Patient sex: M
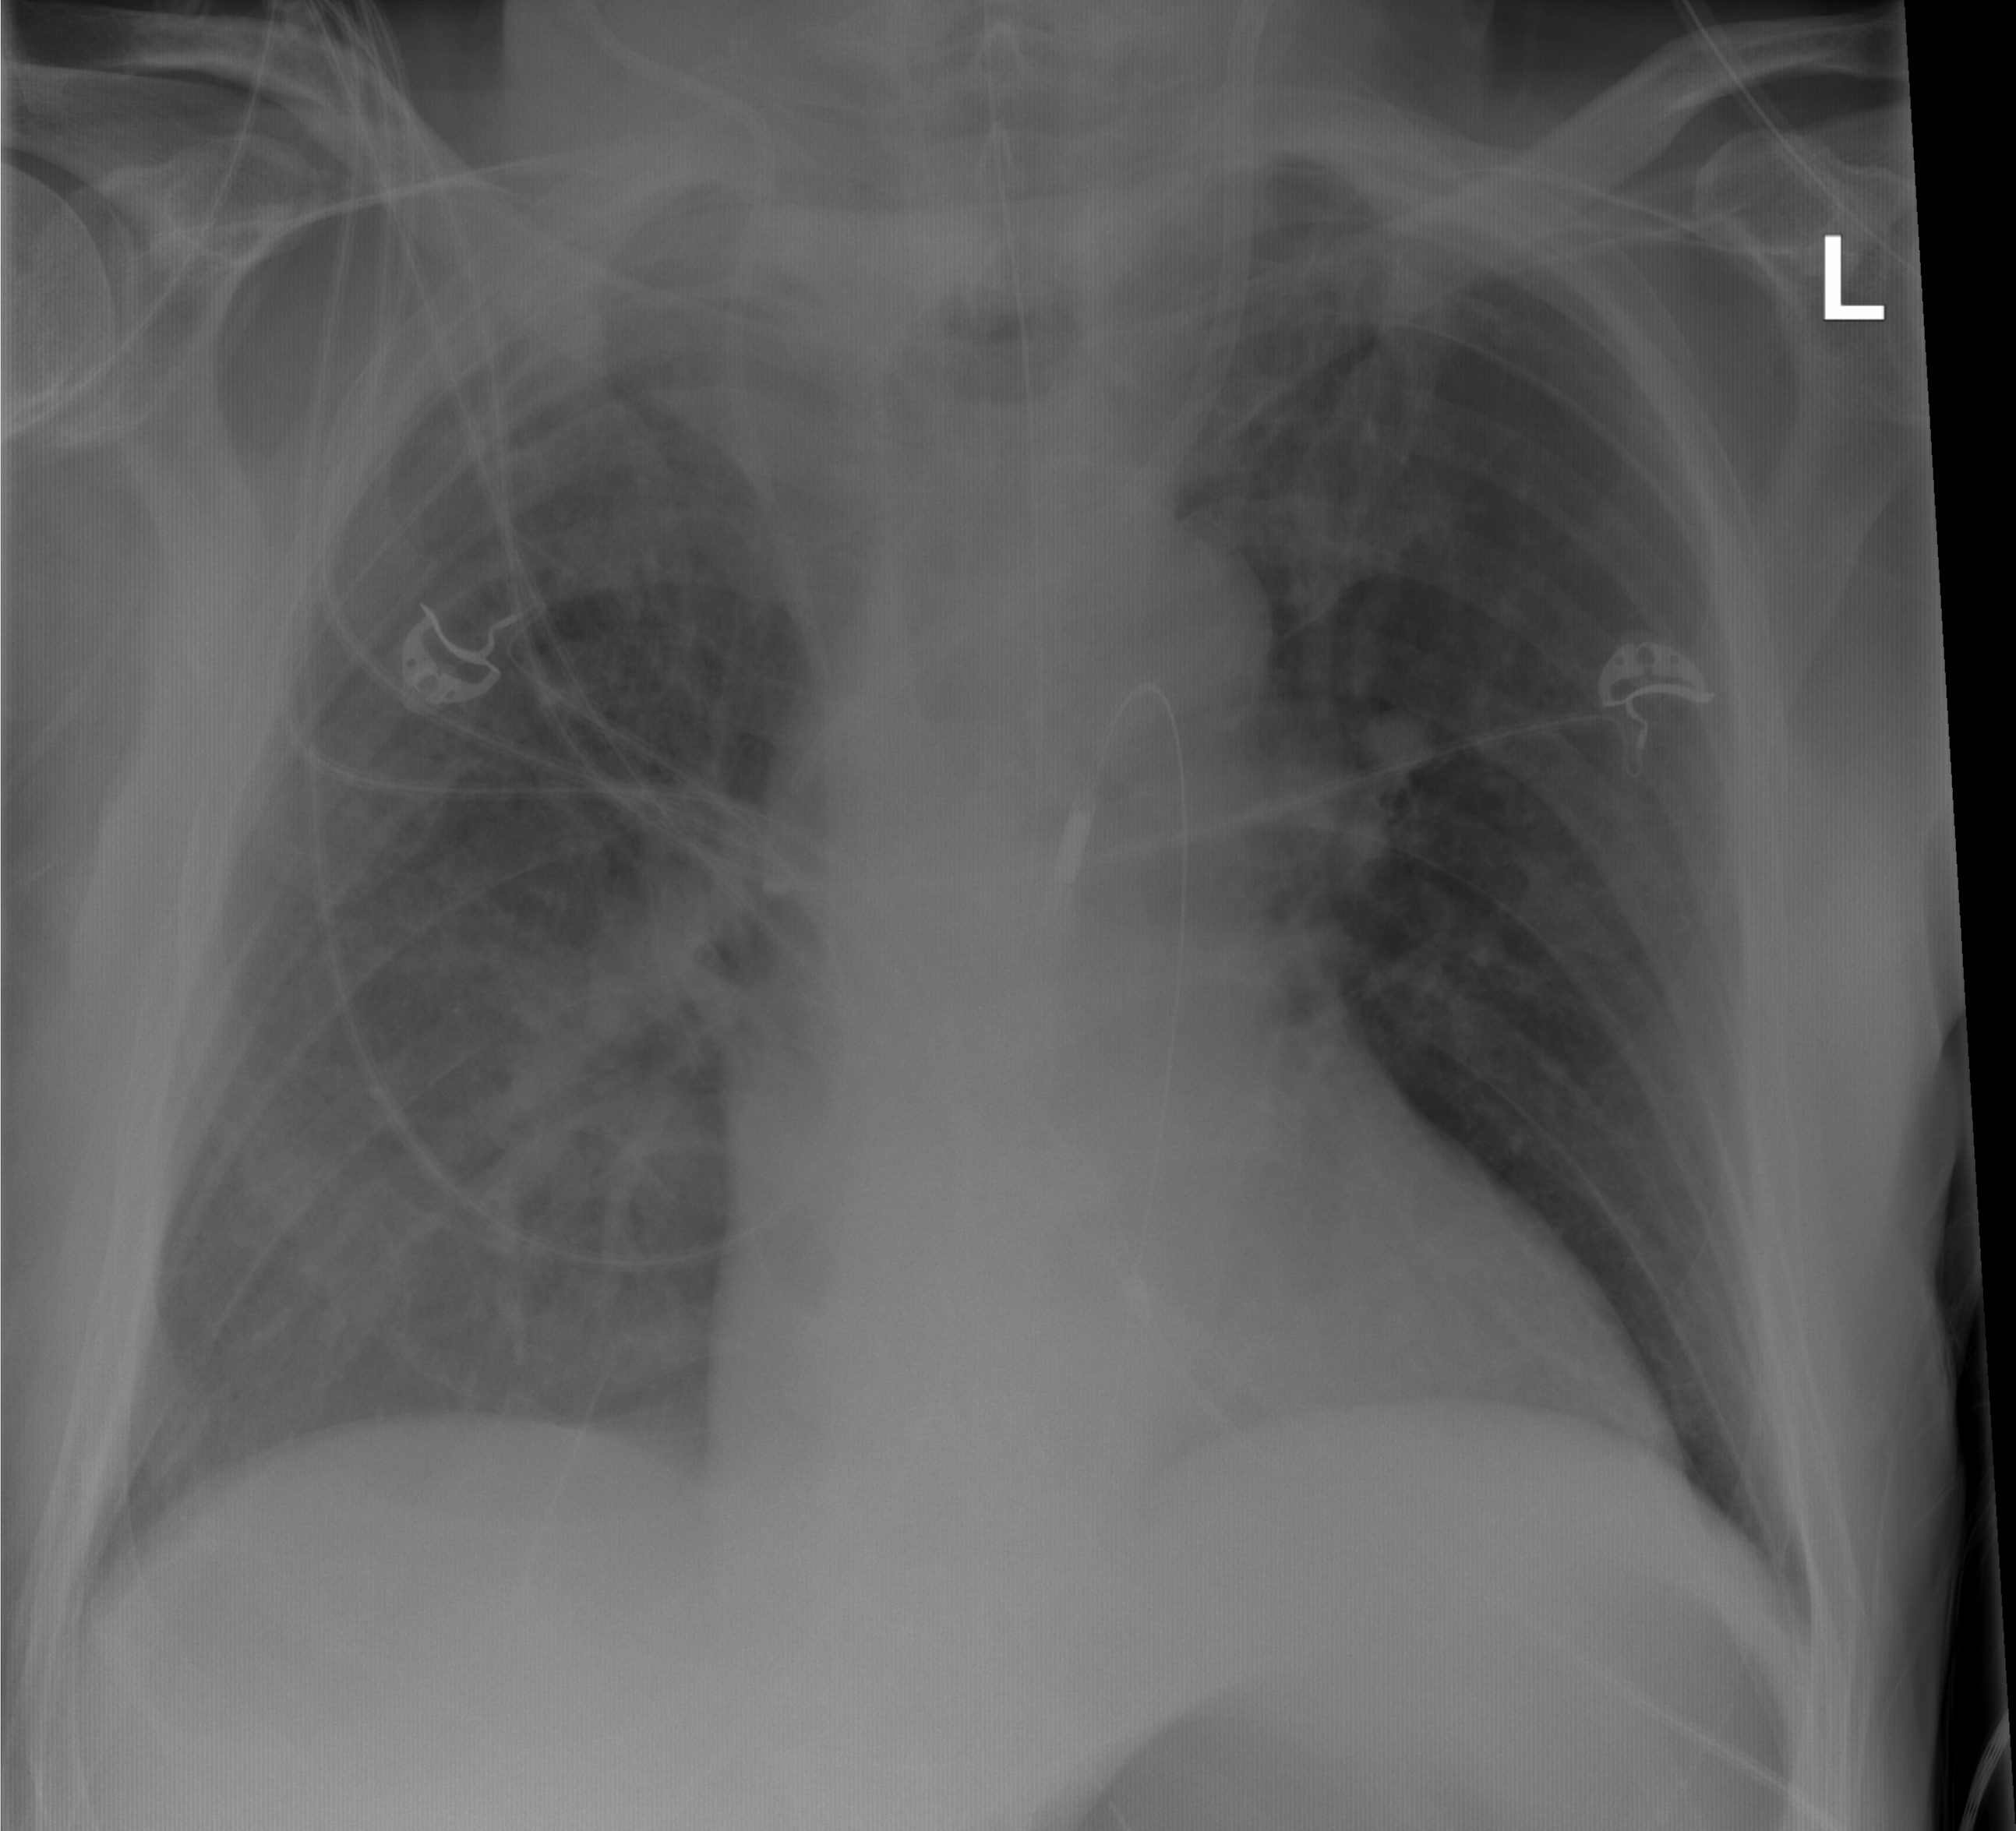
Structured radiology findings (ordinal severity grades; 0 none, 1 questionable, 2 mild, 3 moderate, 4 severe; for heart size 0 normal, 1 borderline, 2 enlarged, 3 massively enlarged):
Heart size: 0
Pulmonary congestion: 0
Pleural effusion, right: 0
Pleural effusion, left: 0
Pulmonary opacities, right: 2
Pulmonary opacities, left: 1
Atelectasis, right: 0
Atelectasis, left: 0